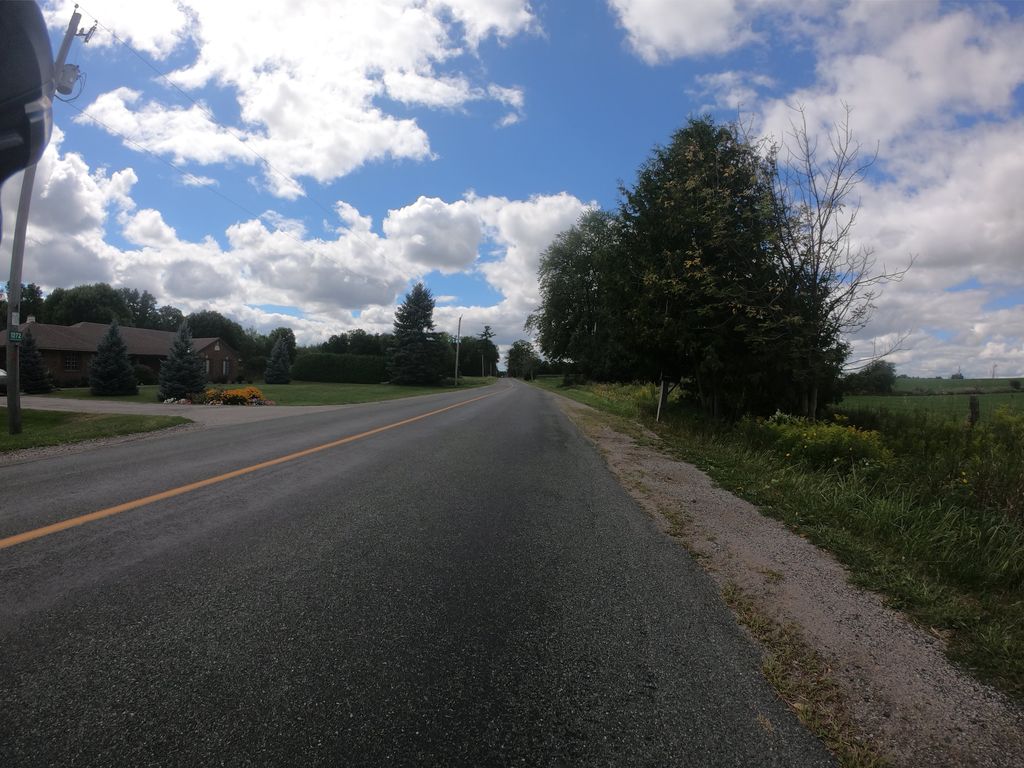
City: kitchener-waterloo